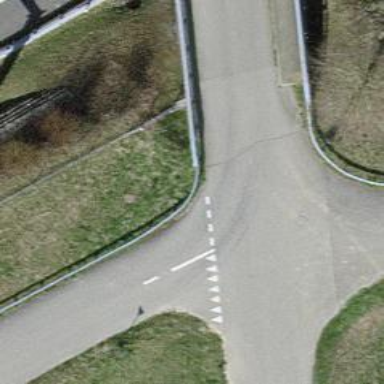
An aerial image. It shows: Road with "give way" sign.